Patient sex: M
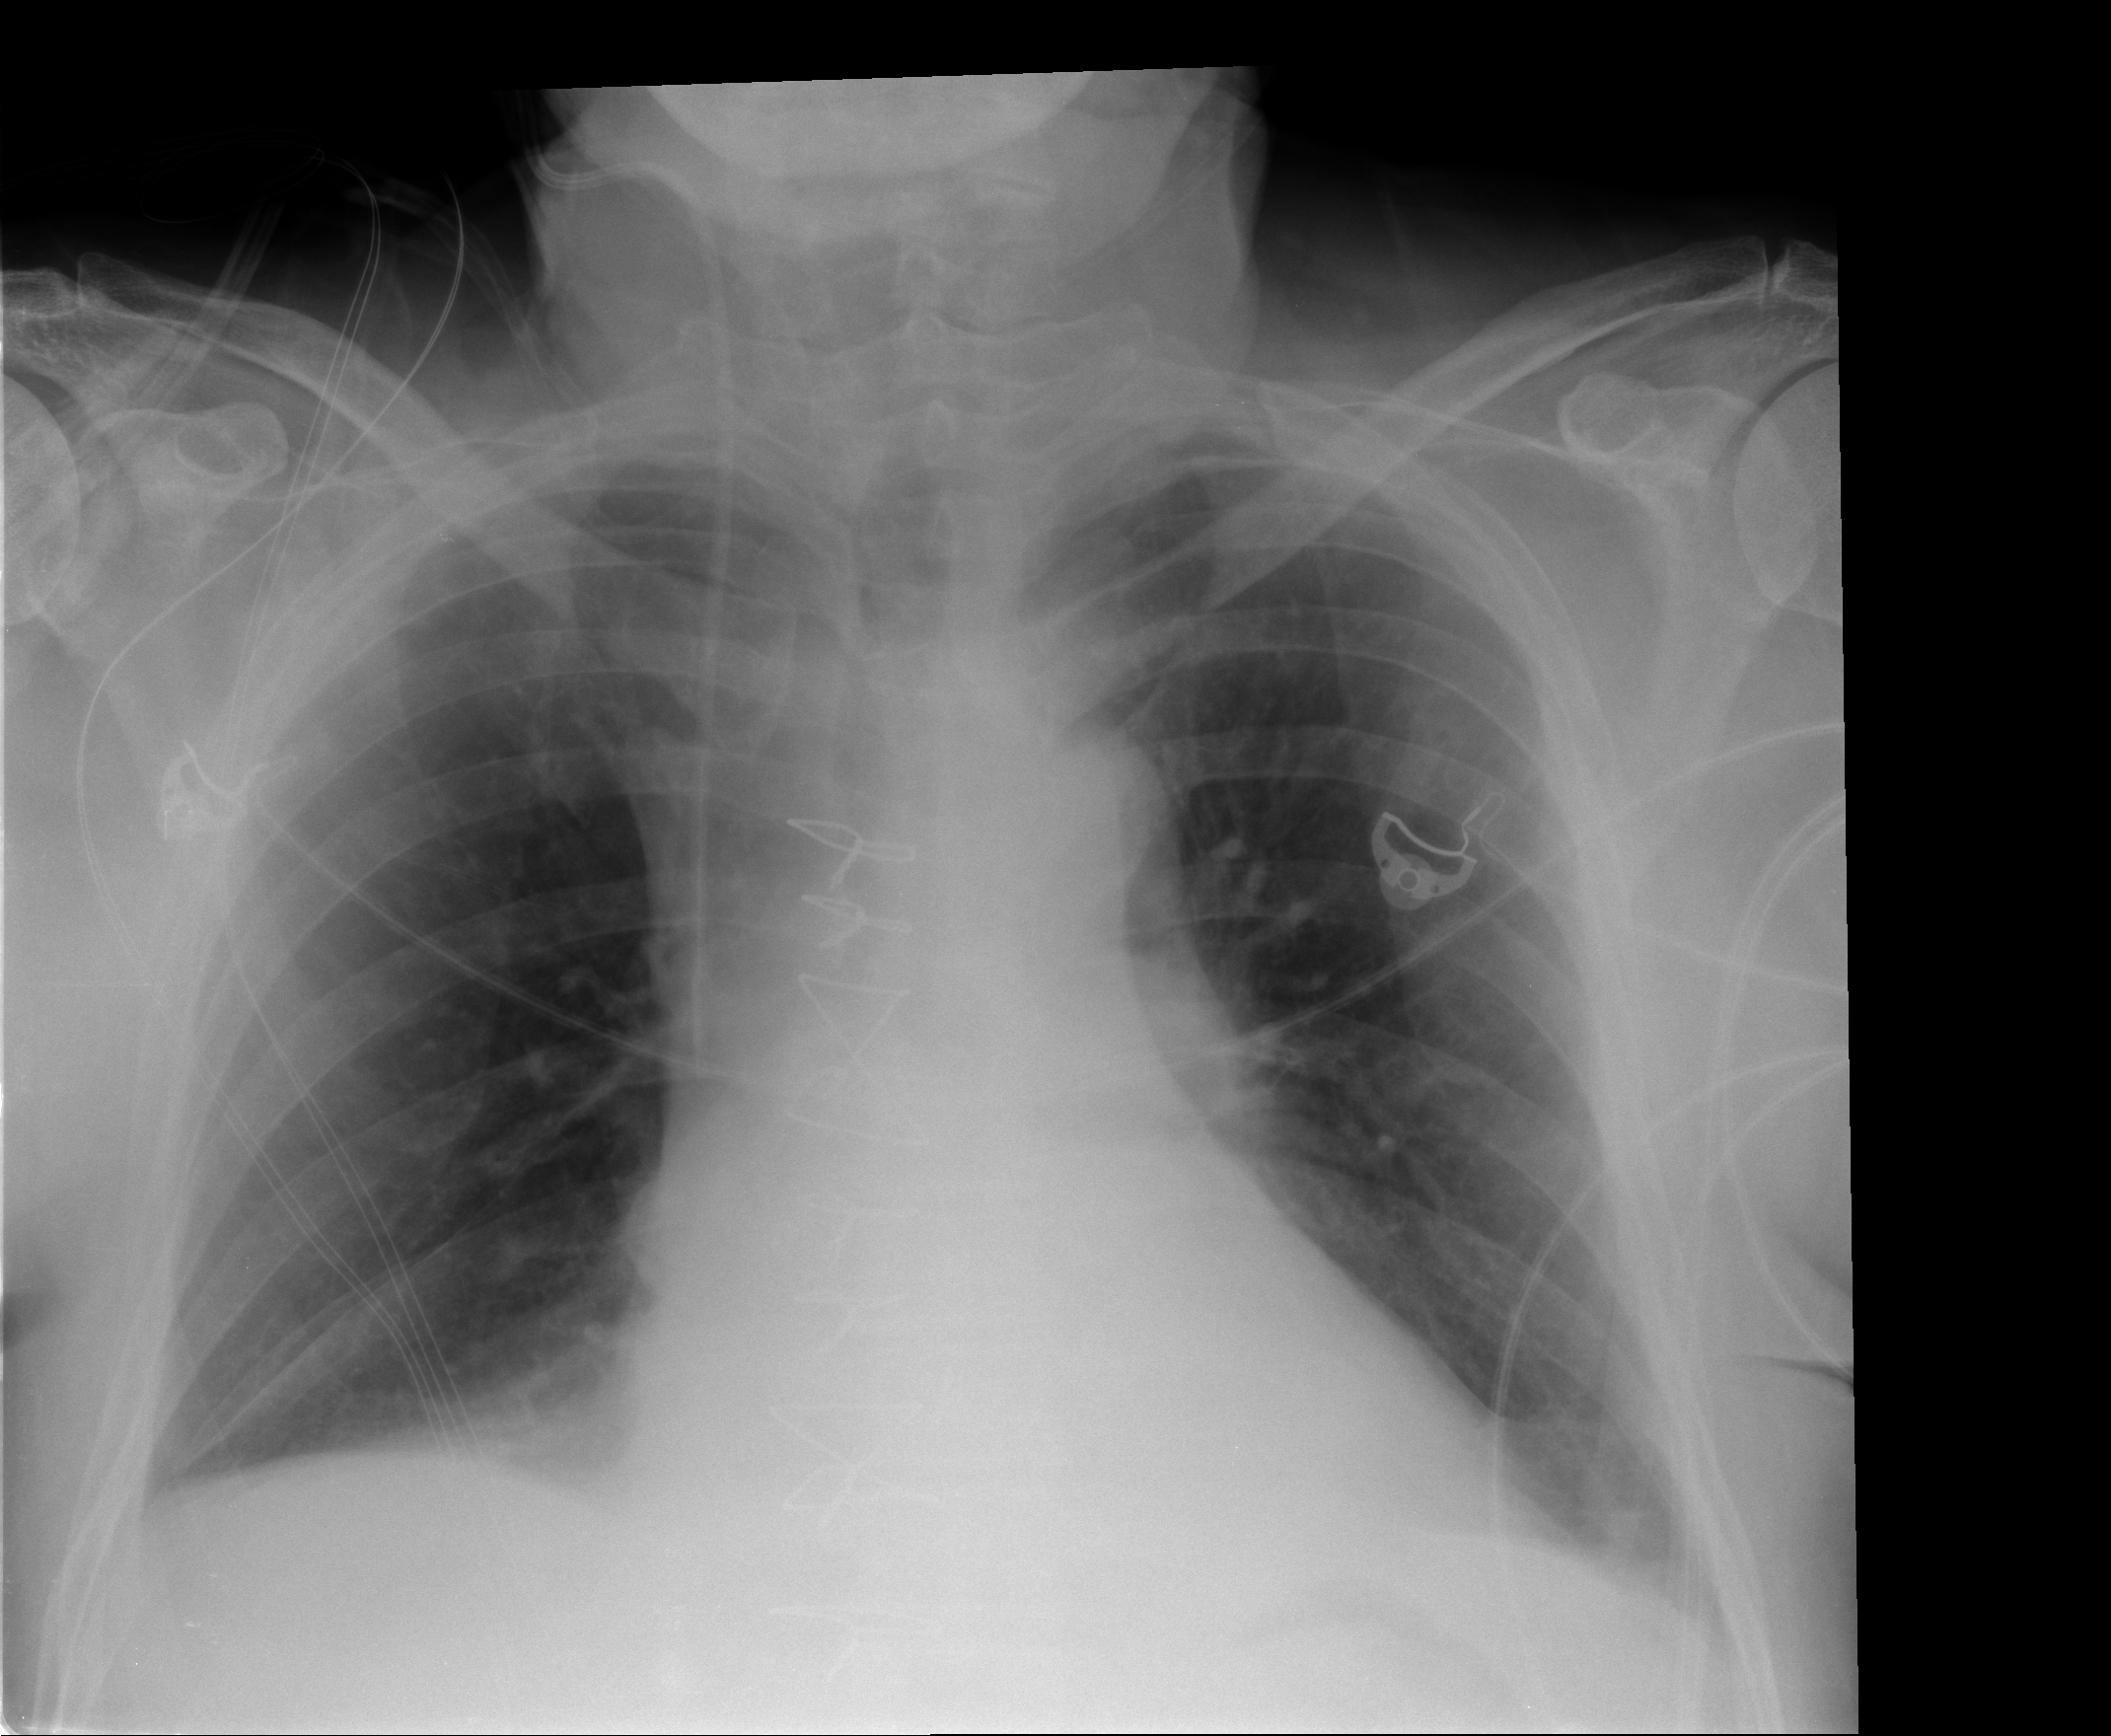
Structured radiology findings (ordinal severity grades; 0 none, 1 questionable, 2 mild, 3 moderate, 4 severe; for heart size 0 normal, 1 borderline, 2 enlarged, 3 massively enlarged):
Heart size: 0
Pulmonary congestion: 1
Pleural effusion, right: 1
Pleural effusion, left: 1
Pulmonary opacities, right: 0
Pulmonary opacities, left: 1
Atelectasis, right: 1
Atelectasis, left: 1